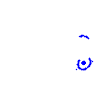
Particle: electron